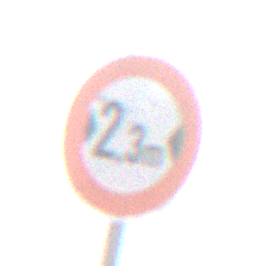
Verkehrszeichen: TatsaechlicheBreite2Komma3
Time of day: MorningAfternoon
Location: Outdoor (Nature)
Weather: PartlyCloudy
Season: NotSpecified
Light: Natural